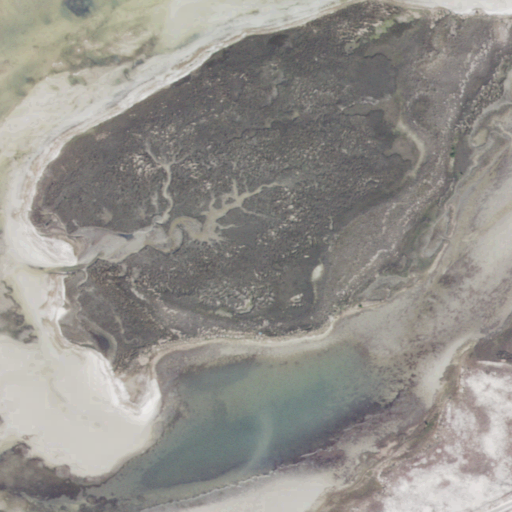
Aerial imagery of island in Florida named Marsh Island containing herbaceous wetlands, open water, barren land, and medium intensity development